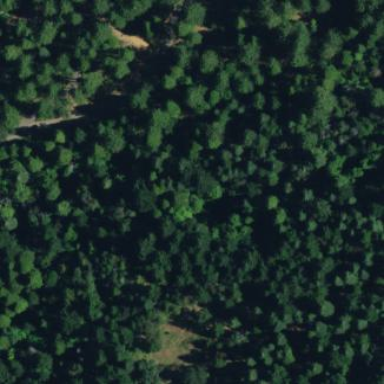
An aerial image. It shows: Greenfield woodland with mixture of leaf types and cycles.